Interaction volume radius: 10 \u00c5
Interaction volume height: 15 \u00c5
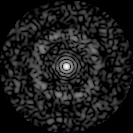
Disorder parameter: 0.8325